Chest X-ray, AP view. Patient: 69 years old, sex F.
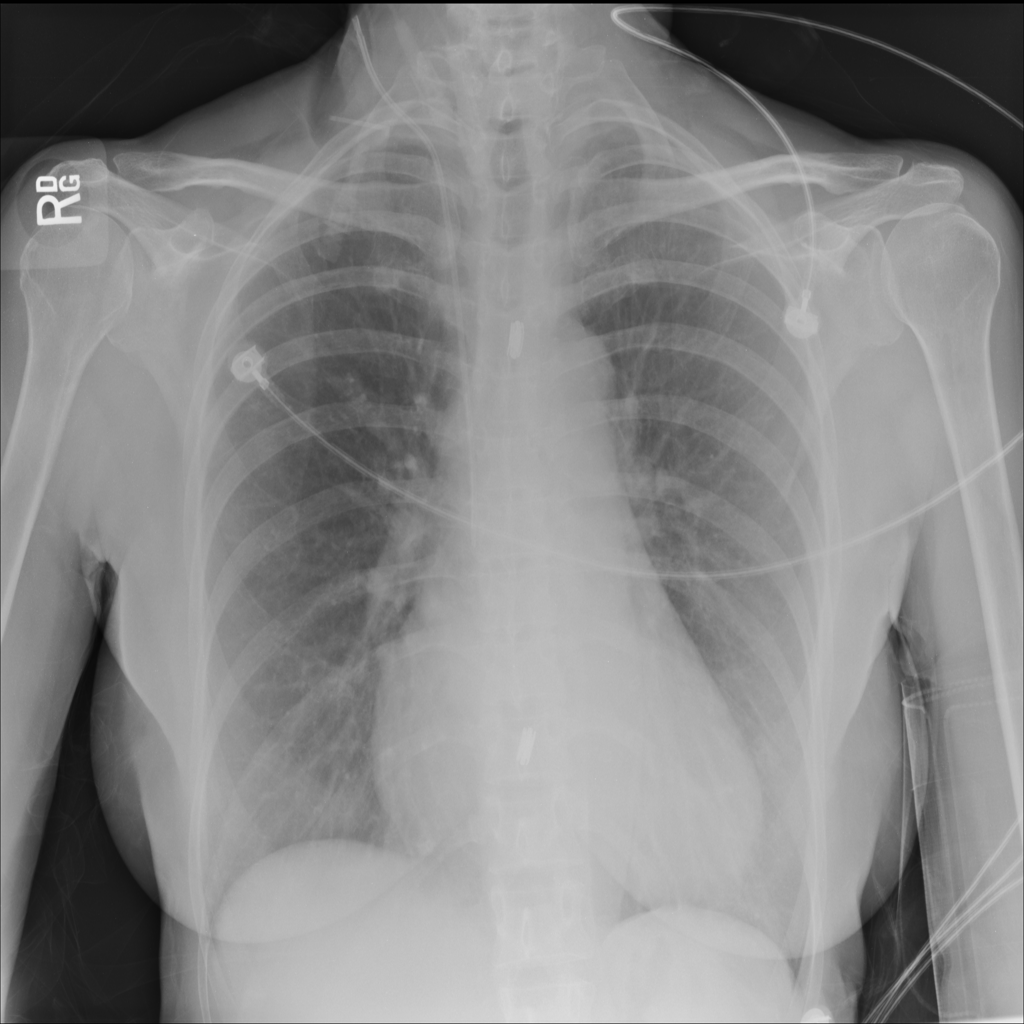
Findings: Cardiomegaly